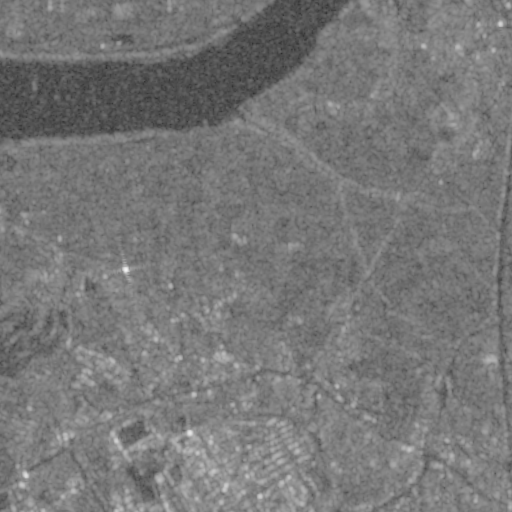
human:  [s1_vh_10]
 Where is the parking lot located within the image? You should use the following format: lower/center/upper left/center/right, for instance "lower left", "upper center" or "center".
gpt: The parking lot is located in the lower center of the image.
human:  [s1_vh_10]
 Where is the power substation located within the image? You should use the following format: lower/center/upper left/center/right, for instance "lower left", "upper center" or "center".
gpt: The power substation is located in the lower left of the image.
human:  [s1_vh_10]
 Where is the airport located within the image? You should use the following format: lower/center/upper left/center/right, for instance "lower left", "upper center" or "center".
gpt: There is no airport in the image.

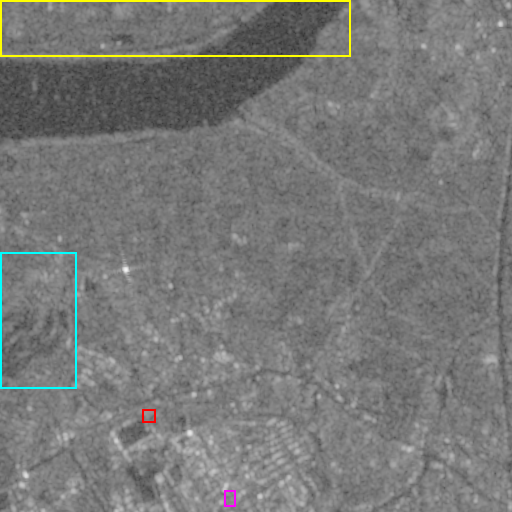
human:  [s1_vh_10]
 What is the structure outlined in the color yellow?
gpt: The structure outlined in yellow is a crop field.
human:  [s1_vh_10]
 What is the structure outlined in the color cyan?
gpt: The structure outlined in cyan is a park.
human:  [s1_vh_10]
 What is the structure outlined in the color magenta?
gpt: The structure outlined in magenta is a parking lot.
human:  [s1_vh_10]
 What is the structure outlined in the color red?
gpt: The structure outlined in red is a power substation.
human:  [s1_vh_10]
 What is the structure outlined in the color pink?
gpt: There is no pink outline.